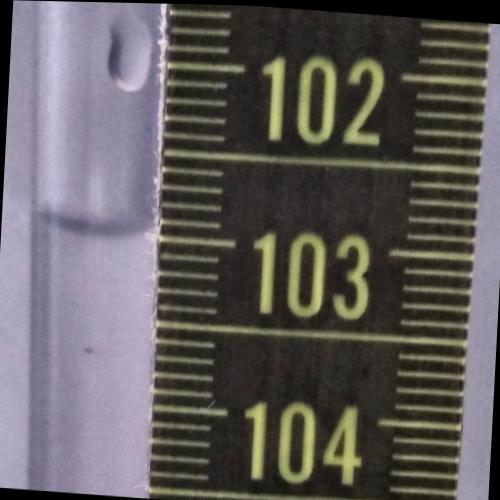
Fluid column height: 103.0 cm